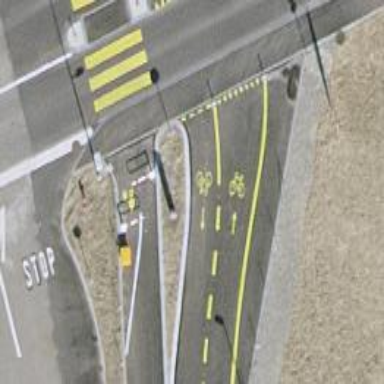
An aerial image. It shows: Cycle barrier.